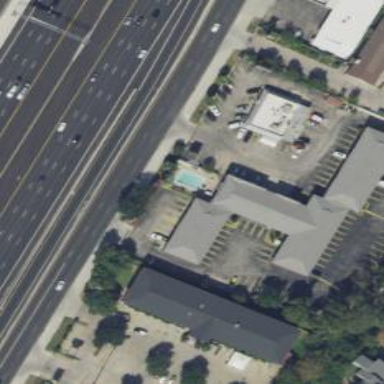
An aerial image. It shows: Building that is motel.